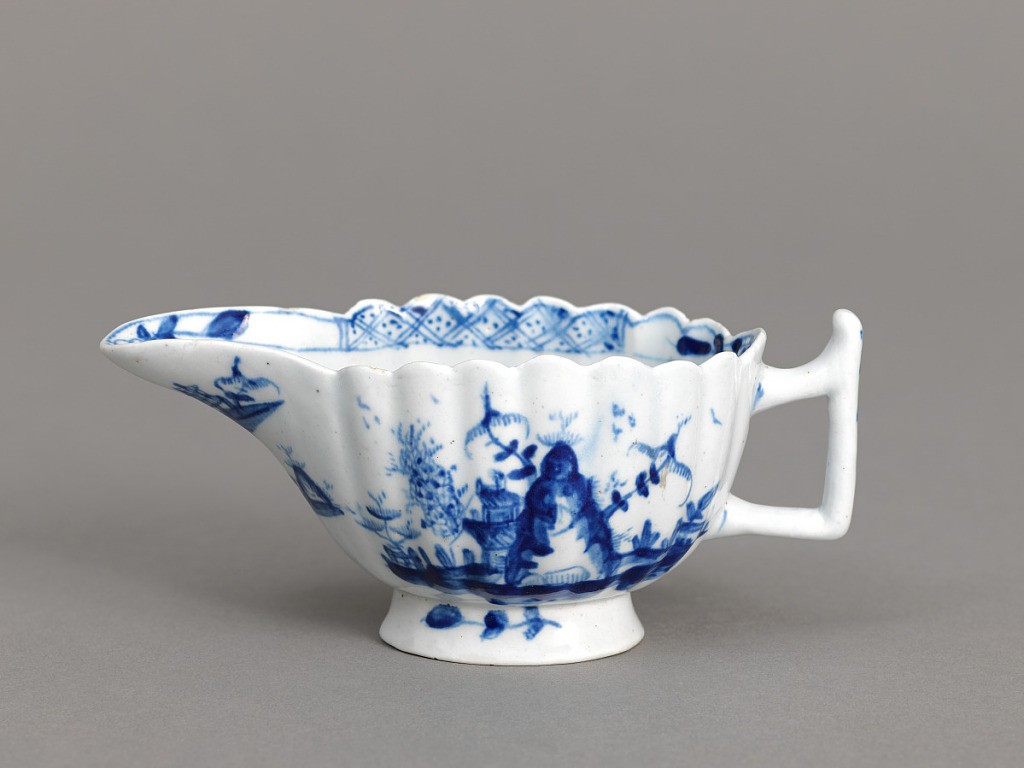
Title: Creamboat (One of Three)
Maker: Caughley Porcelain Factory, English, 1755 - 1814
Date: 18th century
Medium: soft paste porcelain, vitreous enamel
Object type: creamboat
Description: Creamboat with high foot and scalloped edges. Chinoiserie cobalt decoration .